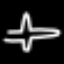
Label: airplane